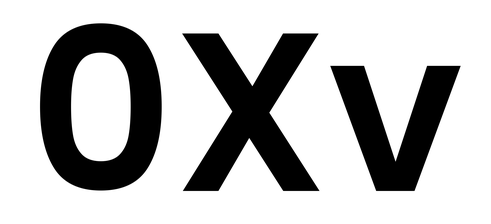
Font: Poppins-SemiBold